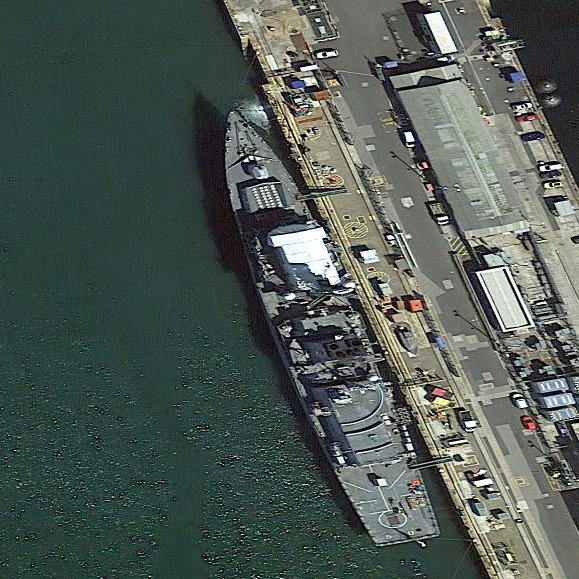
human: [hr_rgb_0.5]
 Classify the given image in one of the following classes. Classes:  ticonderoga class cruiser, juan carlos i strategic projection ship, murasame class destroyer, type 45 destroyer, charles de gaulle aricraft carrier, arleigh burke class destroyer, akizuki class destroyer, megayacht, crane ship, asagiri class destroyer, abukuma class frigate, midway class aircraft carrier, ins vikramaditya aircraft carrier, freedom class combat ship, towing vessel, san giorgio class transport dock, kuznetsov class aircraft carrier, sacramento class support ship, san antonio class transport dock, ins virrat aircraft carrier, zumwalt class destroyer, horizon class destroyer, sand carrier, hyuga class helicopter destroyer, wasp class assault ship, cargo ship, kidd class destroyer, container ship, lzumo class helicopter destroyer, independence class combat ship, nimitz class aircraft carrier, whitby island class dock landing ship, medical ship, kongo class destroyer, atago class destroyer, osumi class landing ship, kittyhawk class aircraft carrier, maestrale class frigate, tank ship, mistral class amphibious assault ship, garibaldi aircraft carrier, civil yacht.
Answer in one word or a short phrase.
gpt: Type 45 destroyer